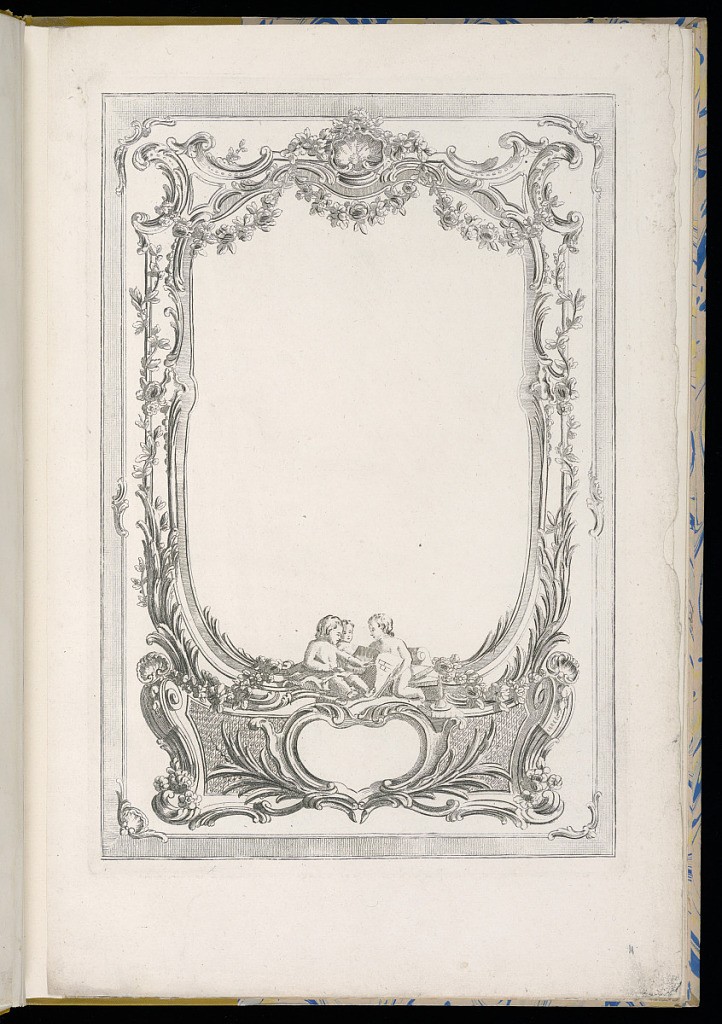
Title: Ornamental Frame Design
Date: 18th century
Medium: Etching on laid paper
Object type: Print
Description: Design for a frame with a cartouche at bottom with putti above; the frame is ornamented with motifs including floral garland, scrolls, shells, and leaves.